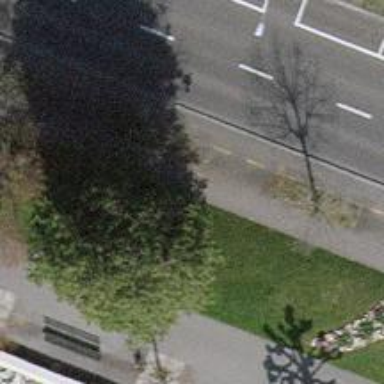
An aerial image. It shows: Avenue of trees.